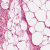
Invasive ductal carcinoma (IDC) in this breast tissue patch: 0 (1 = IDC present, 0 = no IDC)